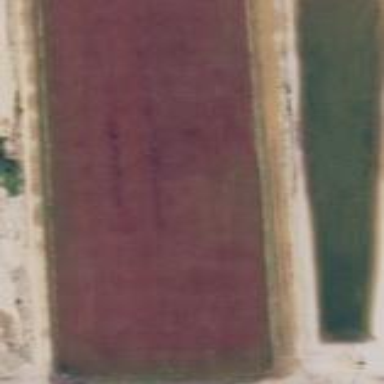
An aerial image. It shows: Farmland where cranberries are grown.